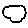
Label: cloud